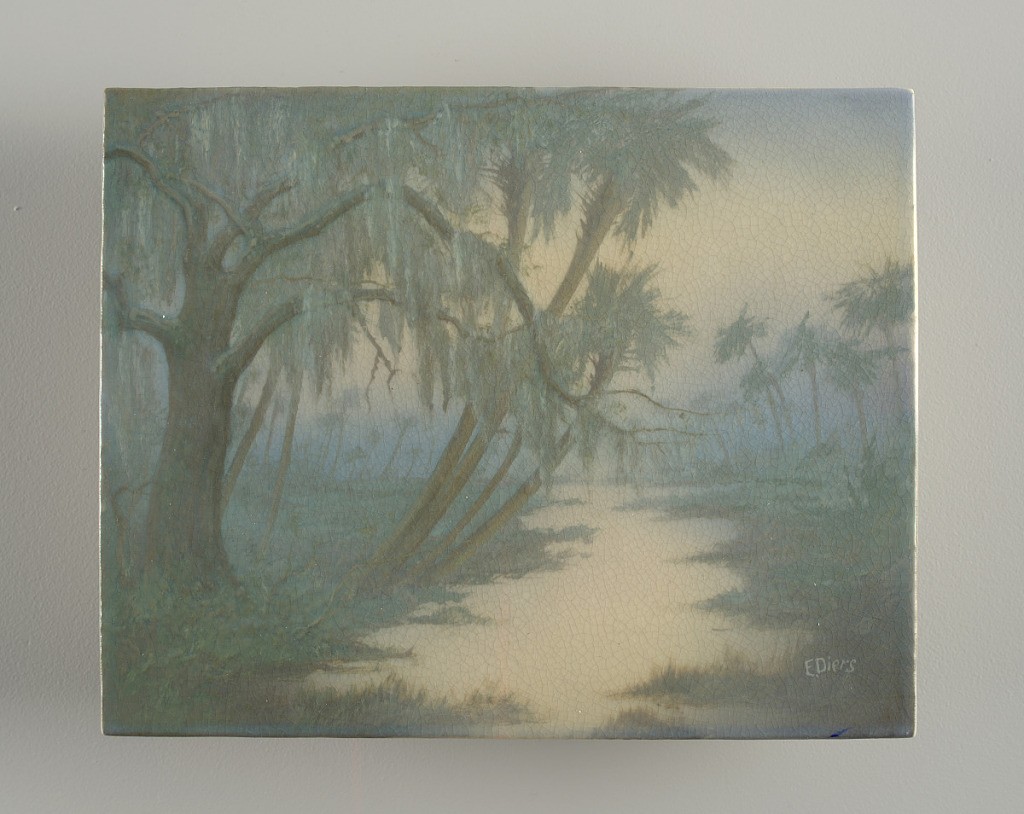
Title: Scenic Plaque
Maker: Rookwood Pottery, American, 1880 - 1967
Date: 1913
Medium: Glazed stoneware, wood (frame)
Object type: Plaque
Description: Rectangular plaque set into a plain oak frame. Cast, white stoneware plaque decorated with misty tropical scene with a tree covered with hanging moss in foreground and palm trees along the banks of a still river; more palm trees and foliage in background. Predominately in shades of greens, blues and blue-grays. Vellum glaze on front and partially on sides; cracklature. Back not glazed.